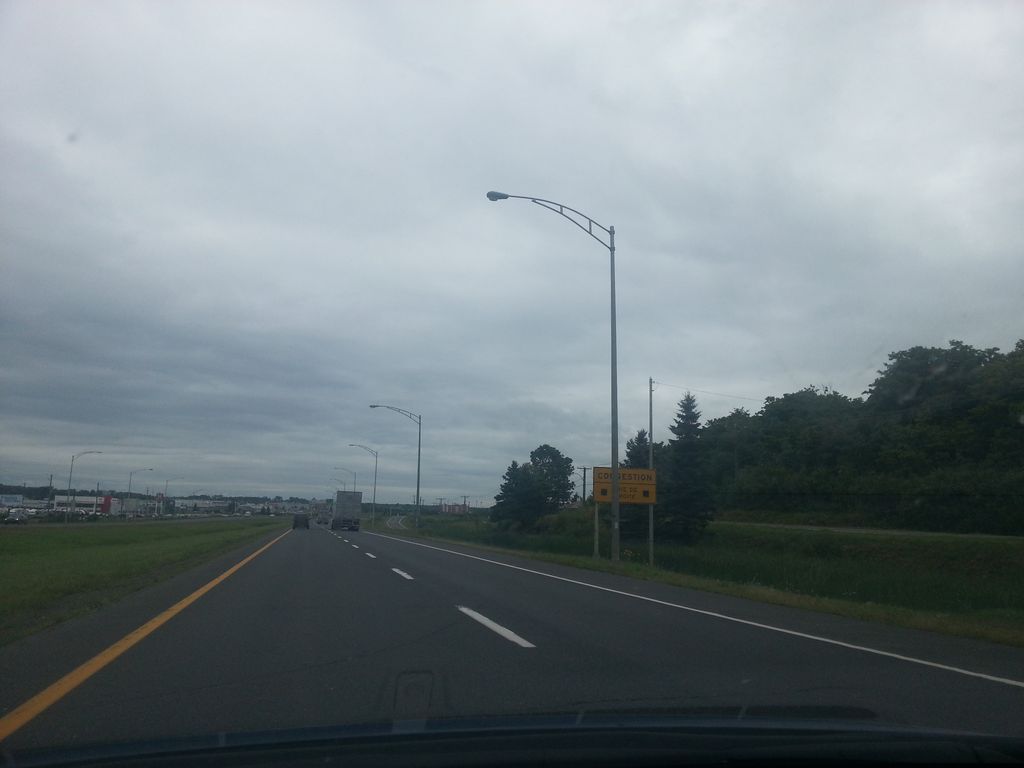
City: quebec_city